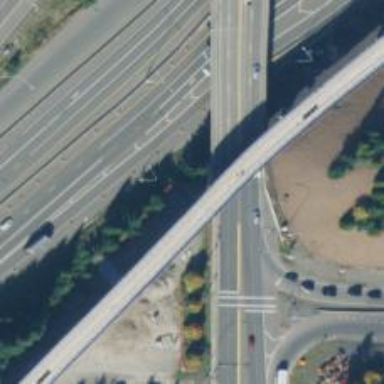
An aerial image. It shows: Bridge over light rail railway.